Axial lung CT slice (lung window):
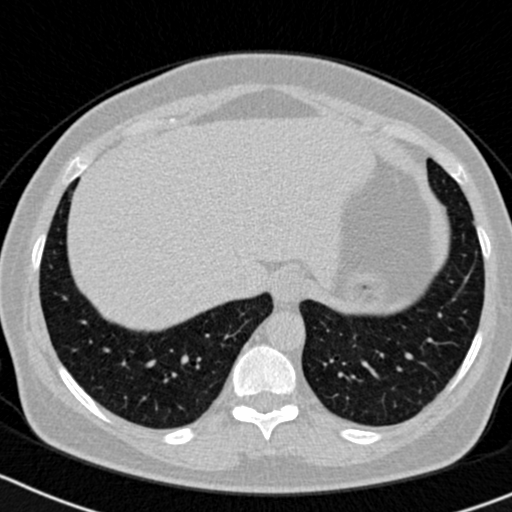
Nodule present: no